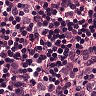
Metastatic tissue present: yes